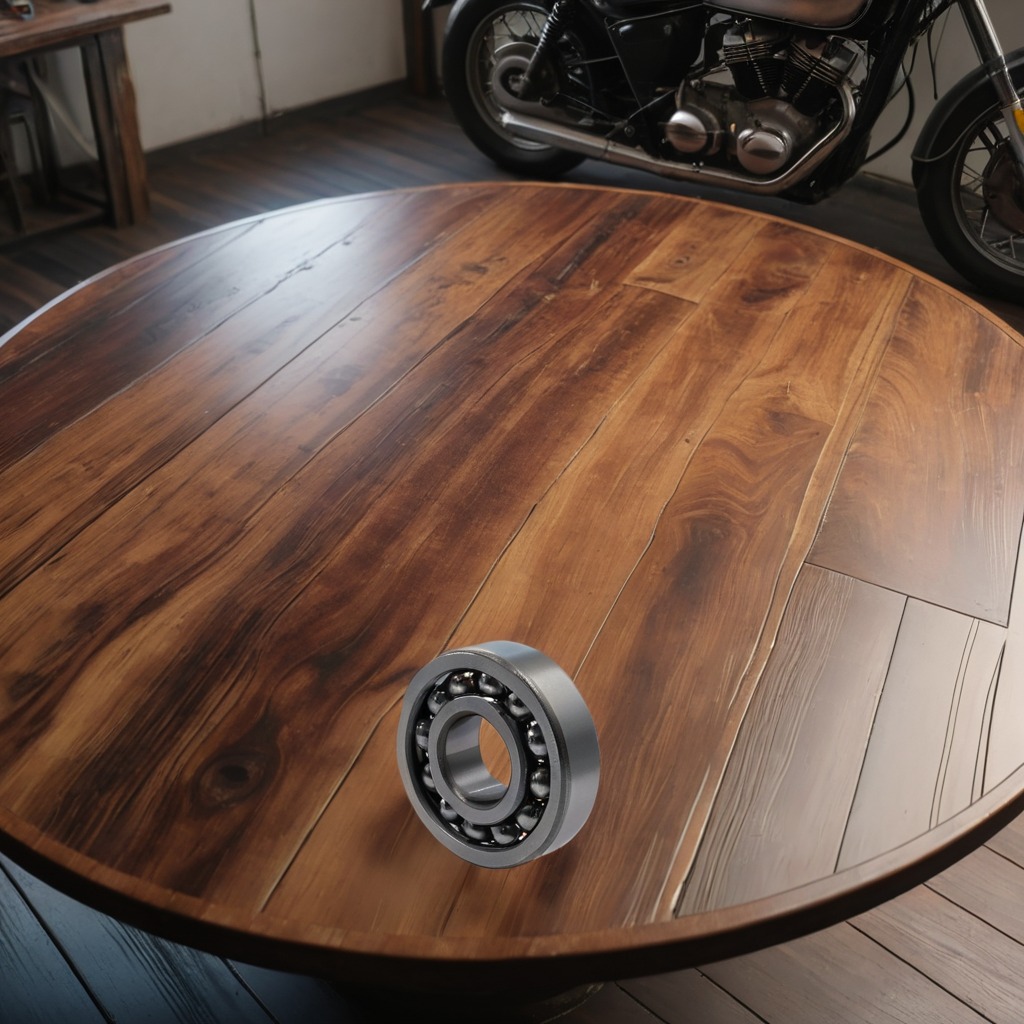
A metal ball bearing is lying on the wooden table in a vintage motorcycle garage.